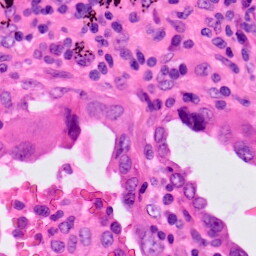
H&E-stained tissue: Lung